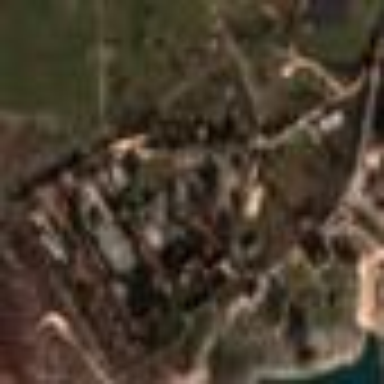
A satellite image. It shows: Military base.